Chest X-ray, PA view. Patient: 34 years old, sex M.
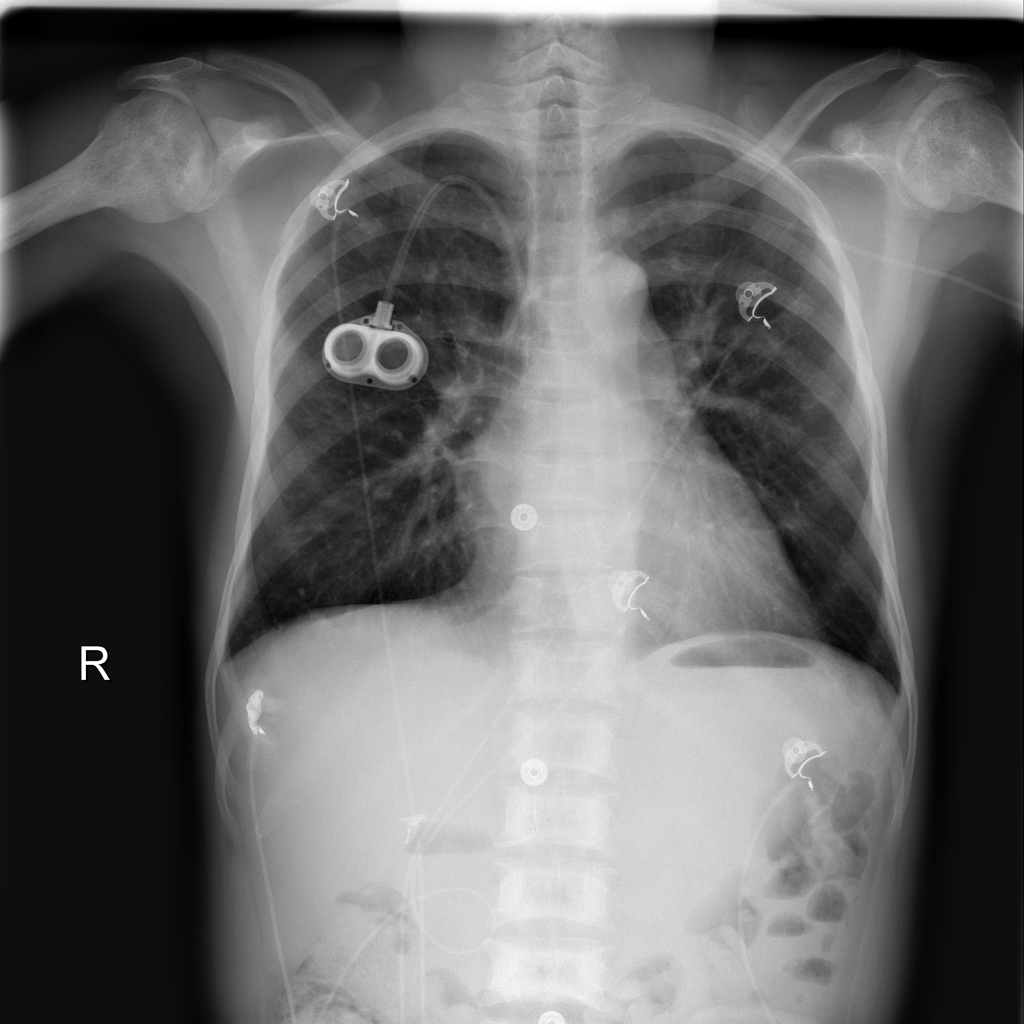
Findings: No Finding